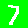
Digit: 7